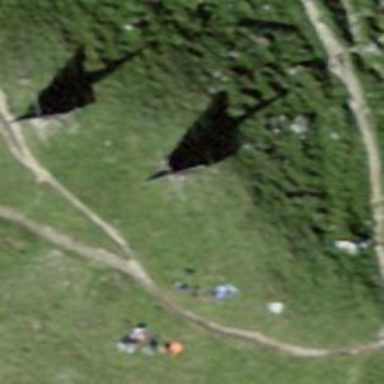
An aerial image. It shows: Structure built for avalanche protection.